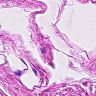
Metastatic tissue present: no